Question: I am using a JOptionPane with input dialog. I am having trouble catching the value of the choice so that I can use it later in my program.
'''
String[] options = {"Selection Sort", "Insertion Sort"};
Object searchType = JOptionPane.showInputDialog(null, null, "Choose a sort type ",
JOptionPane.QUESTION_MESSAGE, null, options, options[0]);
'''

...and this is what it looks like.
edit: I am having trouble catching the option that is chosen by the user.
I have tried:
'''
int selection = JOptionPane.QUESTION_MESSAGE;
'''
and that will compile, however I can't actually use the value.
basically when a person selects one of the two options I want to know which one it is.
edit2: For future reference this works:
'''
Object selection = searchType;
if(selection.equals(options[0]))
{
//something
}
else if(selection.equals(options[1]))
{
//something else
}
'''
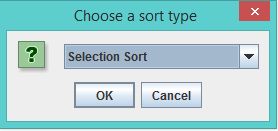
Answer: I think you should read the <URL> a little close...
> Returns:
user's input, or null meaning the user canceled the input
This means, if the use selected 'Okay', that it will return the item the user selected as listed by the 'options' parameter. In your case this will be 'Selection Sort' or 'Insertion Sort' or 'null' if they canceled the dialog
Using this and selecting [Okay] outputs 'Selection Sort'
'''
String[] options = {"Selection Sort", "Insertion Sort"};
Object searchType = JOptionPane.showInputDialog(null, null, "Choose a sort type ",
JOptionPane.QUESTION_MESSAGE, null, options, options[0]);
System.out.println(searchType);
'''
Take a closer look at <URL> for more details